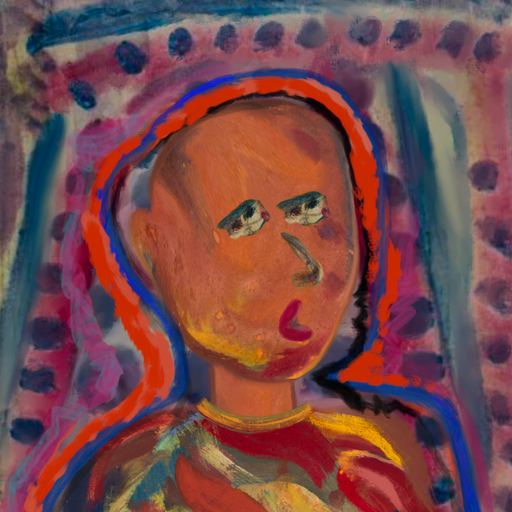
Background: HillGirl, Head And Neck Side: Mother_And_Son_Son, Face Side: Pipe, Bust: Mother_And_Son_Son, Hair Side: Experience, Head Accessory: Blank, Second Necklace: Blank, Necklace: Mother_And_Son_Son, Baby: Blank